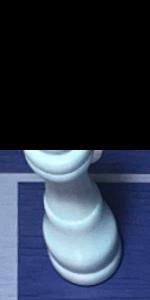
Label: King_White